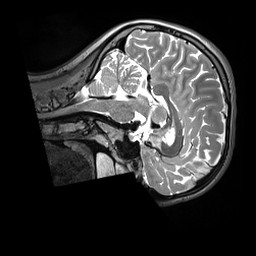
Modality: T2w
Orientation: sagittal
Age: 21
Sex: female
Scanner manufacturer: siemens
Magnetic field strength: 3 T
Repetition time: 3.2 s
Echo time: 0.408 s